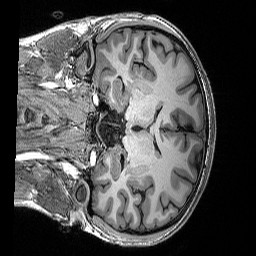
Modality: T1w
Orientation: coronal
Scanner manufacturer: siemens
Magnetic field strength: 3 T
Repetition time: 2.53 s
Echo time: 0.0033 s